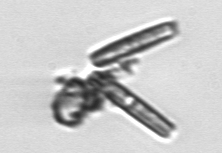
Label: Thalassionema